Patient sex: M
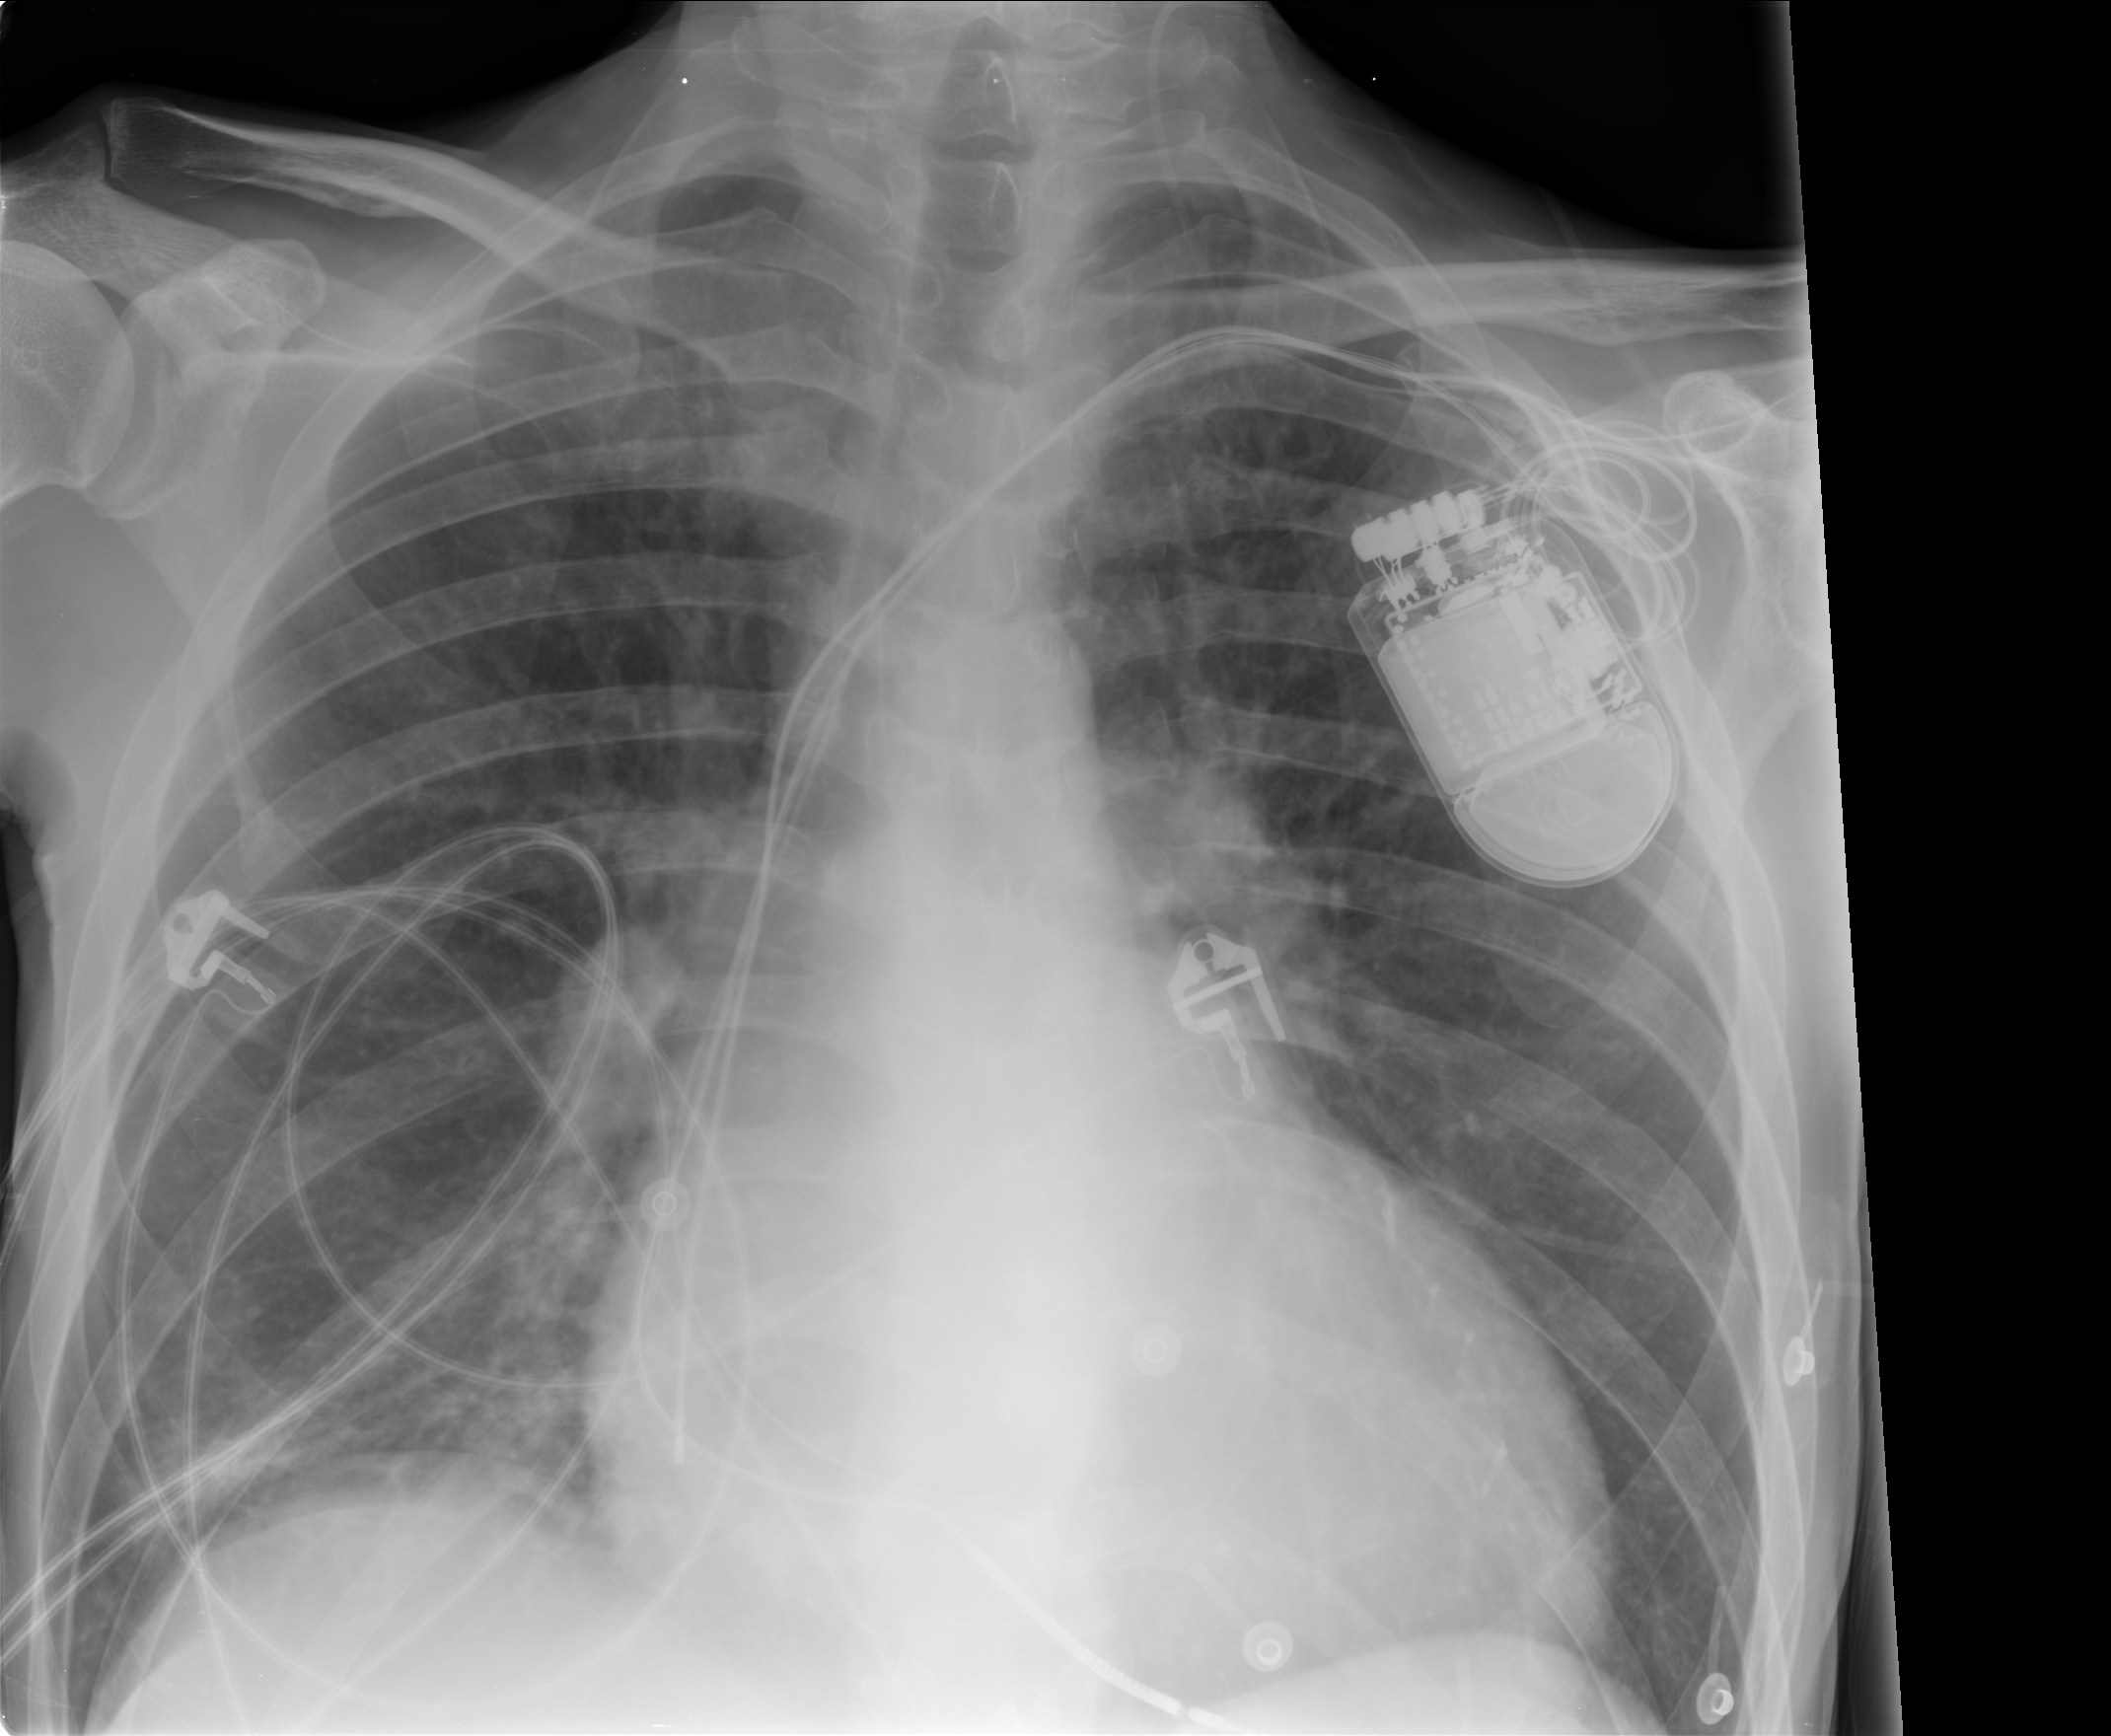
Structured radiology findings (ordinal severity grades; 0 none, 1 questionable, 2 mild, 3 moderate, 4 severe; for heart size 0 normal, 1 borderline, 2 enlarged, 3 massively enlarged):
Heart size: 2
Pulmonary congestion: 2
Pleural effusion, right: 0
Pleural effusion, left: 0
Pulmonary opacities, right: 0
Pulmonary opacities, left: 0
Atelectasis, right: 2
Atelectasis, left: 0